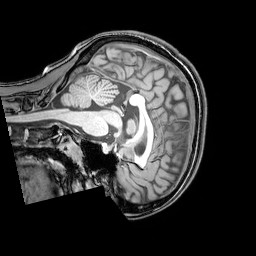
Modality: T1w
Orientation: sagittal
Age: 24
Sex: female
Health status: healthy
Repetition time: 0.081 s
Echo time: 0.037 s